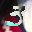
Label: 3